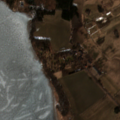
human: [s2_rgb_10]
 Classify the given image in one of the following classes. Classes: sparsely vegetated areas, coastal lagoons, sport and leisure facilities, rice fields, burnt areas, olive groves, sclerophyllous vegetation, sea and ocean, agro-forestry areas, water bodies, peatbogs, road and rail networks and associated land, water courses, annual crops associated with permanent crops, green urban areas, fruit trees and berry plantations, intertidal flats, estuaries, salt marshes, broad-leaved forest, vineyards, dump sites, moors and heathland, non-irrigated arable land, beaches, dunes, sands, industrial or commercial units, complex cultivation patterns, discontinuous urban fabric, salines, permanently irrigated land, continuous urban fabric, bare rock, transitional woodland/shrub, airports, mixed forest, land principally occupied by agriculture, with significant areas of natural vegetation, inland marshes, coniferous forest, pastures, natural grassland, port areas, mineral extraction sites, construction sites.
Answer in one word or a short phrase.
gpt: land principally occupied by agriculture, with significant areas of natural vegetation, water bodies